Question: I have a text file containing the following lines for example:

I want to remove the CR LF only when the previous line contains a CR at the end. Via regex I can remove oall characters, but I can't build the condition to check the previous line.
Can anyone help me?
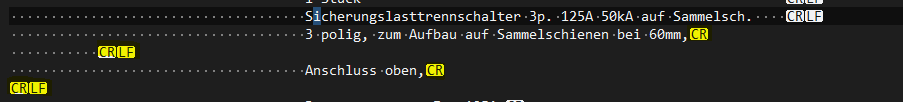
Answer: Used the following code to archive this:
'''
String strFile = File.ReadAllText(@file, Encoding.Default);
Regex re = new Regex("
(?= *
)");
strFile = re.Replace(strFile, "");
File.WriteAllText(@file + ".tmp", strFile);
'''